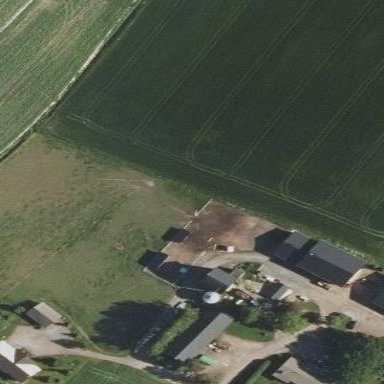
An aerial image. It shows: Farmyard area.